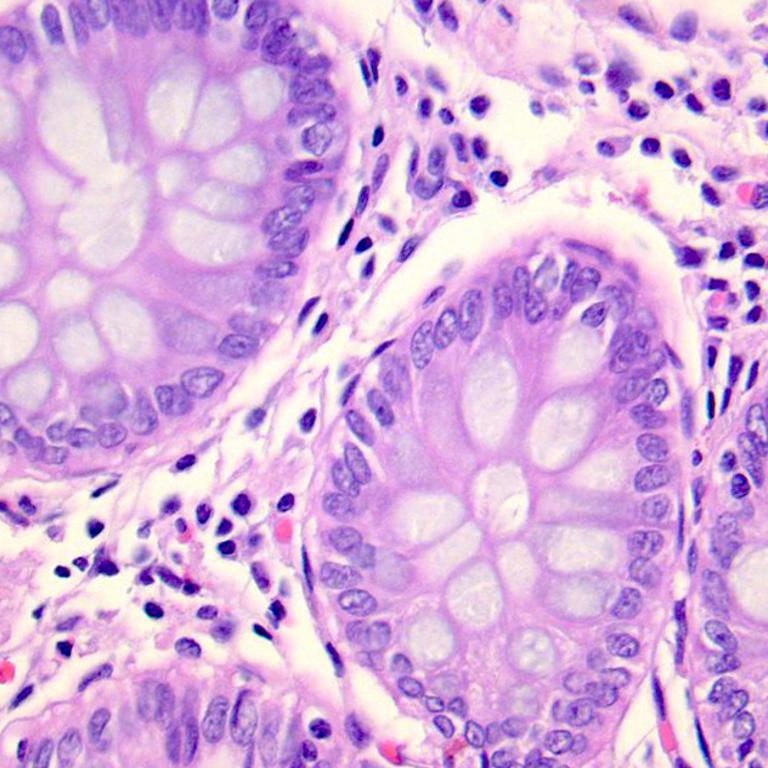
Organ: colon
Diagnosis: benign